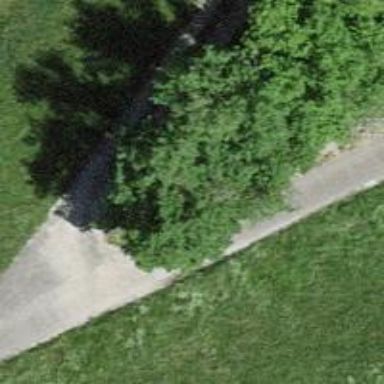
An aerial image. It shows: Bench for seating.